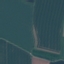
Land use / land cover: AnnualCrop